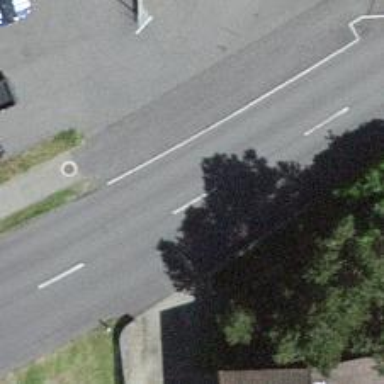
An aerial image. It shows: Secondary road with asphalt surface.